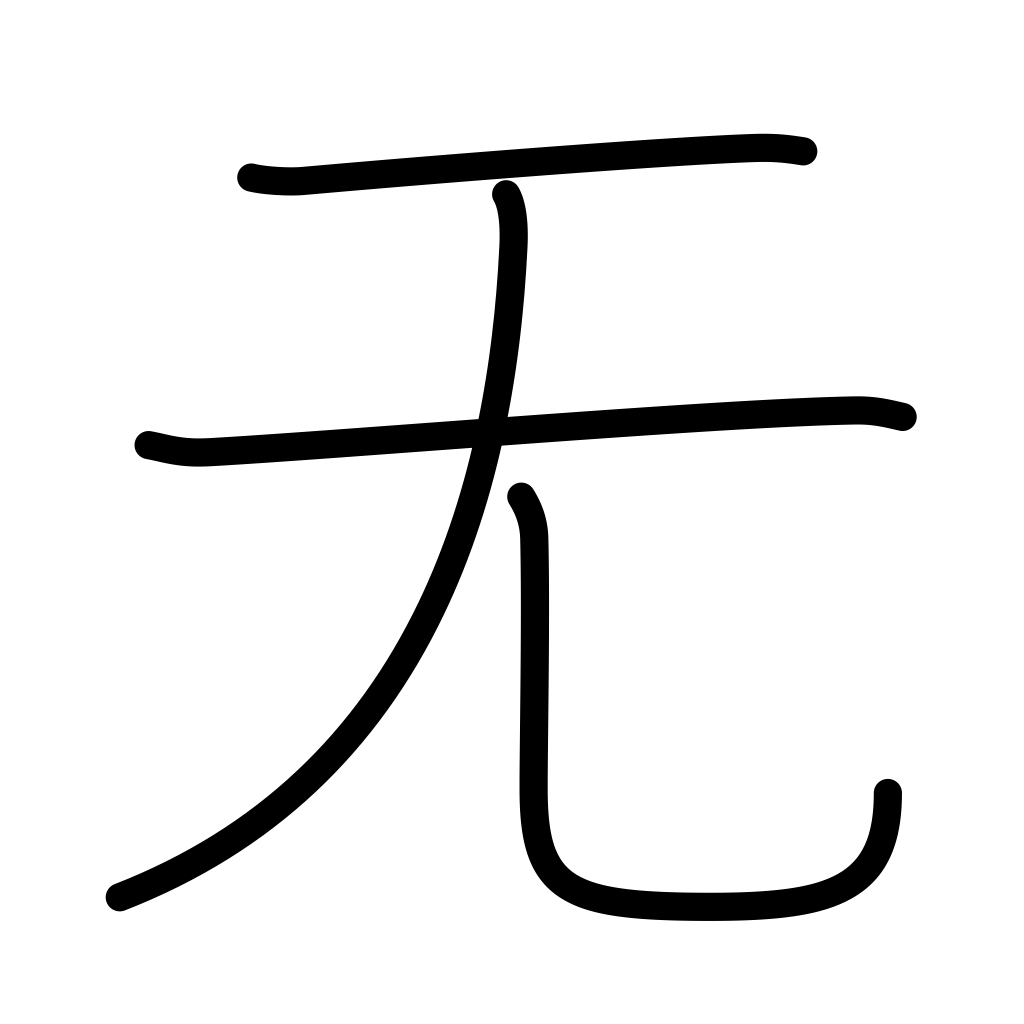
Meaning: nothing, not exist